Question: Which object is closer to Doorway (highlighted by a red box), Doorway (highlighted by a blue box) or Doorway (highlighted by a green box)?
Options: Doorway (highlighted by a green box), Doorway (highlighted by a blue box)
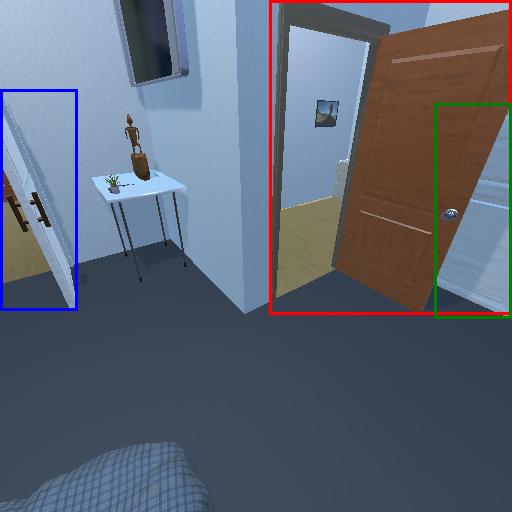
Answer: Doorway (highlighted by a green box)